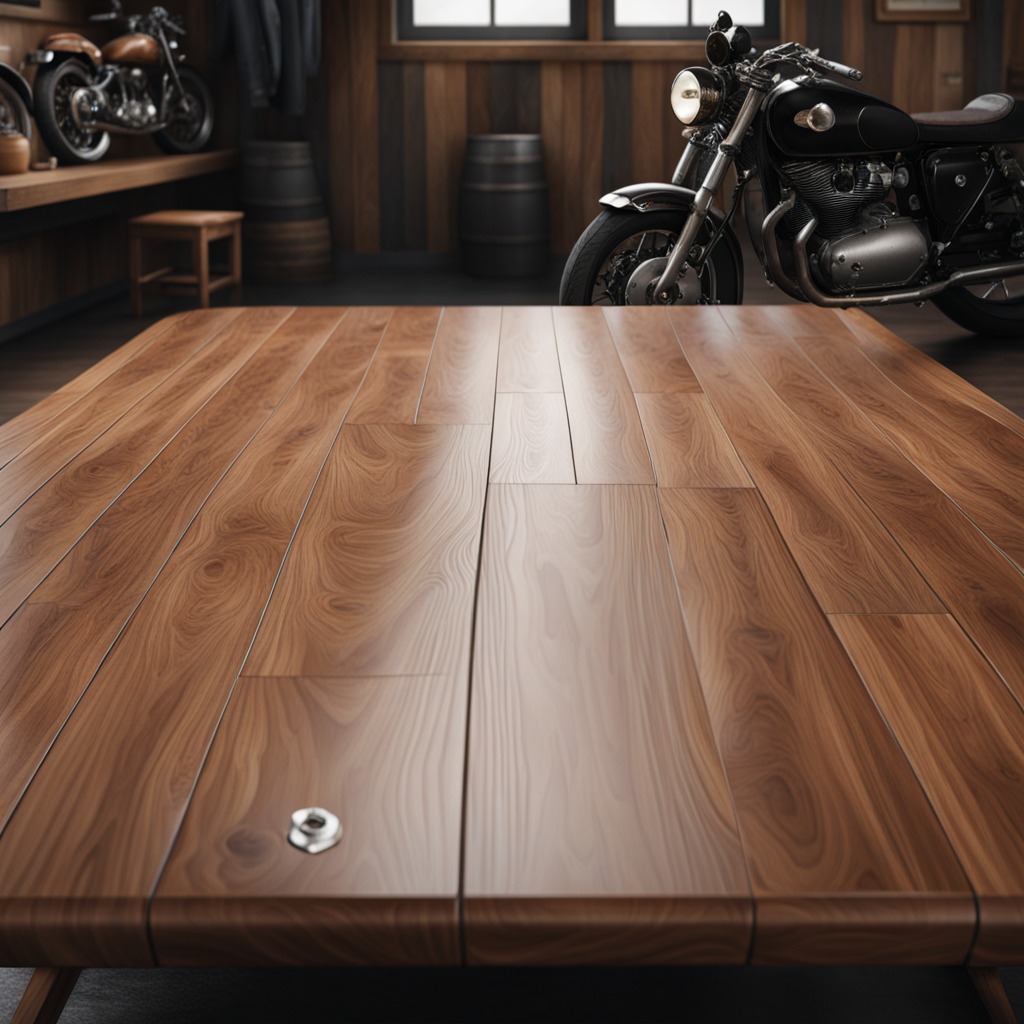
A metal nut is lying on the oil-spilled wooden table in a vintage motorcycle garage.